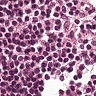
Metastatic tissue present: no